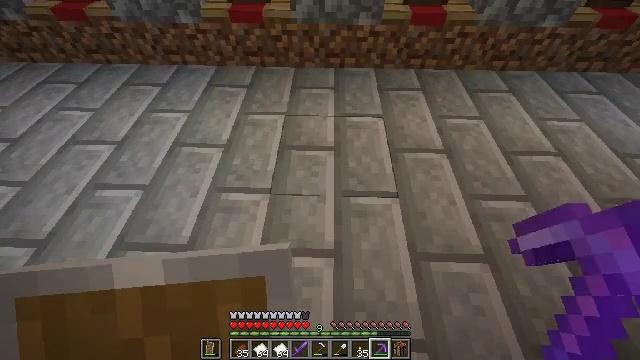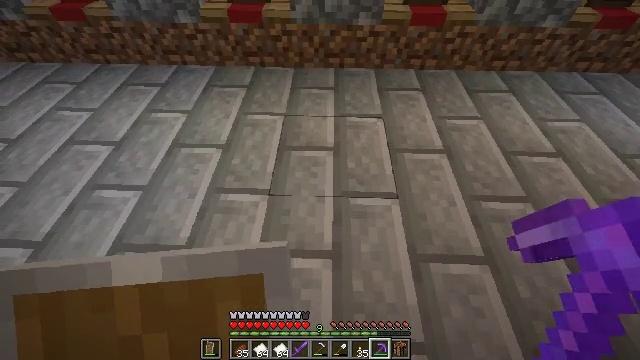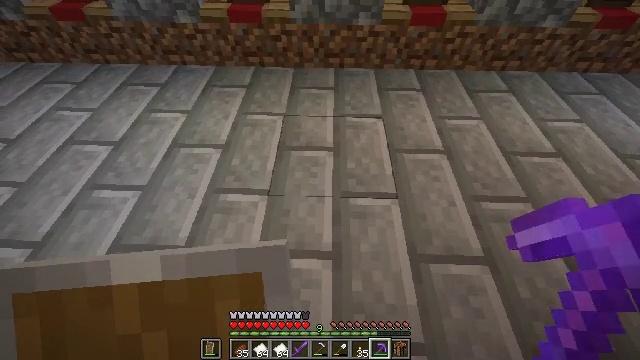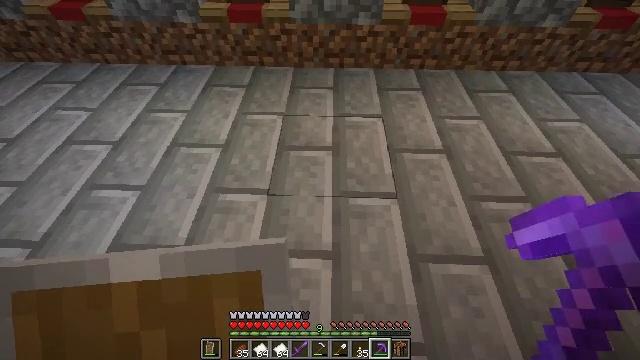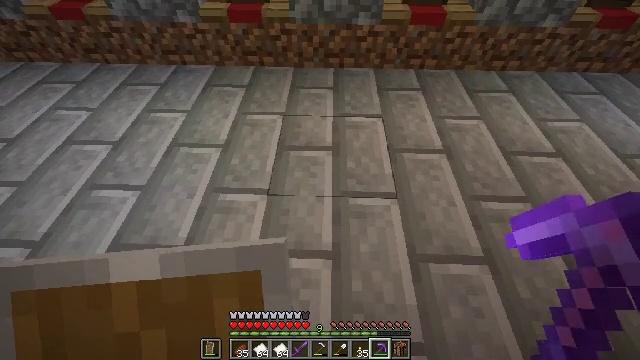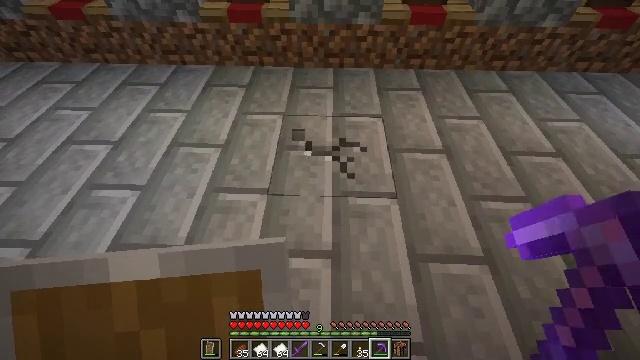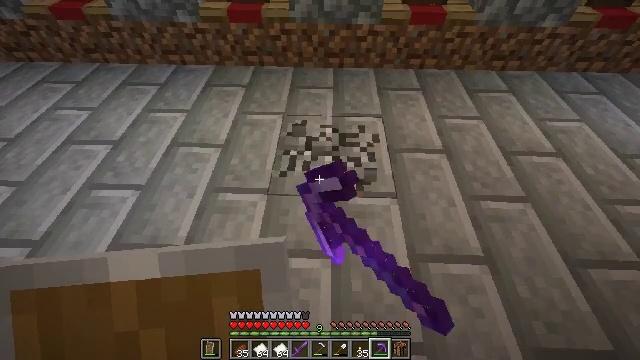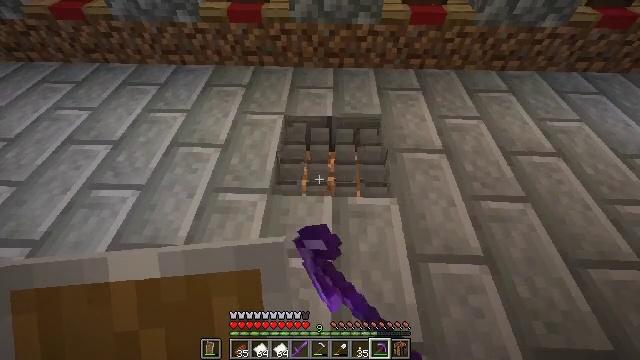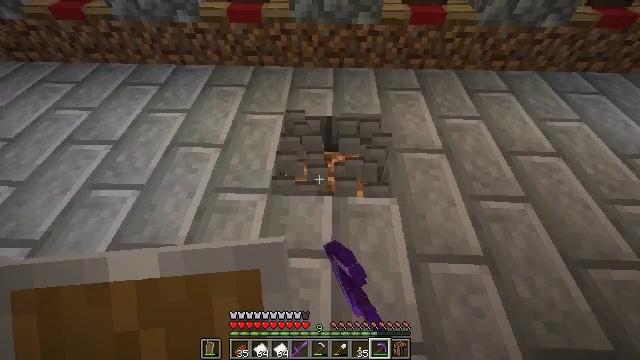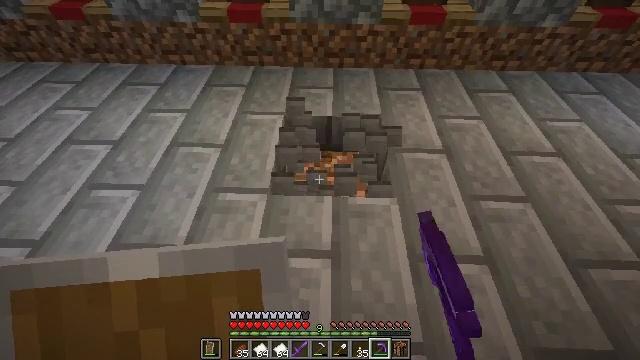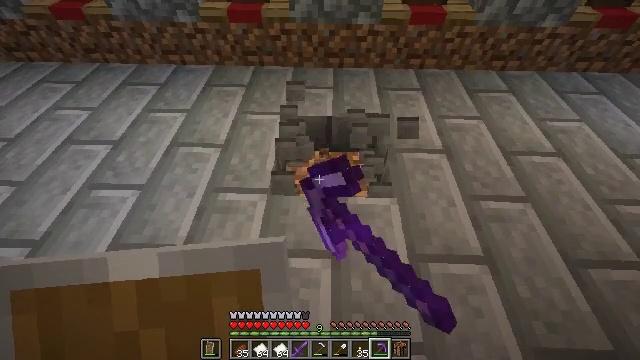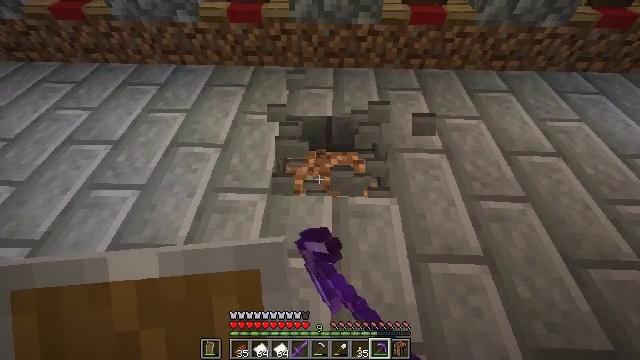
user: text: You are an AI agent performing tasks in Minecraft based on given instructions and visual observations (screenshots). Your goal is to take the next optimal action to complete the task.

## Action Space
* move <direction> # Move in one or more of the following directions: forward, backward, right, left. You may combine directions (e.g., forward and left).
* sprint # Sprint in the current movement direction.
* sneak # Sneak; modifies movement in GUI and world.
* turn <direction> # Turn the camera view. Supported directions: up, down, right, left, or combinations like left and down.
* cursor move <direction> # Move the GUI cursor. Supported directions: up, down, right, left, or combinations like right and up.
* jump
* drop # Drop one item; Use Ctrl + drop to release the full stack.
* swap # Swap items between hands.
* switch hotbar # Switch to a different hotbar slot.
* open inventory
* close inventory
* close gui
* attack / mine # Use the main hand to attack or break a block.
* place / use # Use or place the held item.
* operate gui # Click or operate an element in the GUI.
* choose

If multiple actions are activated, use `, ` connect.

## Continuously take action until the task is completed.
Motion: motion action
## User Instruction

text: Gather the stone brick slab for your inventory.
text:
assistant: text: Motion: no_op
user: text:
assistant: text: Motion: no_op
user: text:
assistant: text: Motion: no_op
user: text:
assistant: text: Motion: no_op
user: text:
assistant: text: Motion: attack / mine
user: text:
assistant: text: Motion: attack / mine
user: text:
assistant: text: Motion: attack / mine
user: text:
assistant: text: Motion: attack / mine
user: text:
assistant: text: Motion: attack / mine
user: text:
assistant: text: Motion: no_op
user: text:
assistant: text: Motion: no_op
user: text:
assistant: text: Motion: no_op